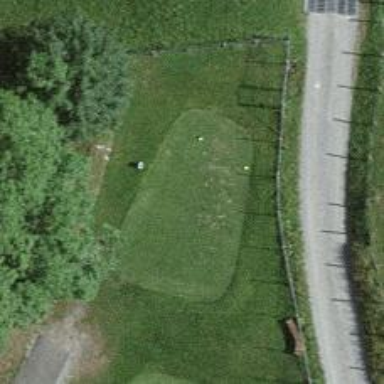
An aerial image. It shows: Golf tee.